Question: i've been created the following diagram for forums system but i'm not sure if the relation between use cases and actors is correct.
so i want to know if my diagram is correct or if i've added too much complexity to my diagram. did i got my use cases relation with the actors correctly? well to better say, is it correct at all?

any help is really appreciated.
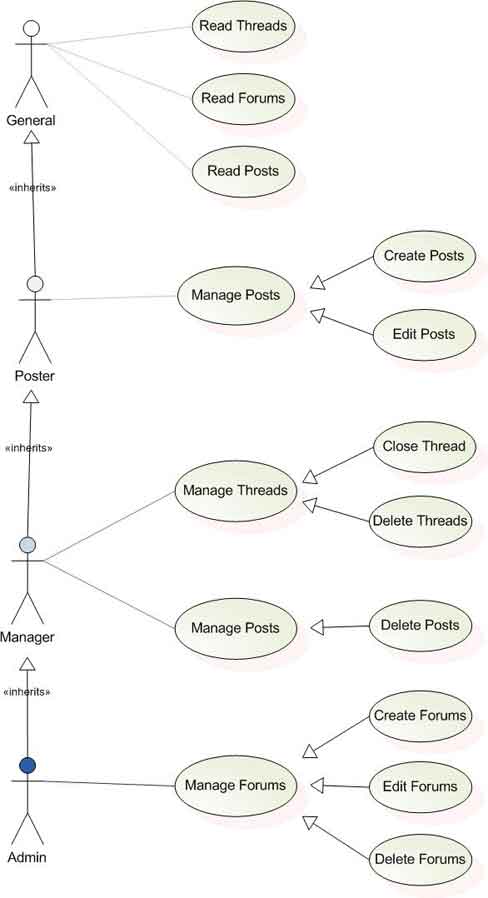
Answer: Not a bad effort for a first attempt, but I'd say it is a bit over complex. When you do analysis, using use cases or some other method, you really do want to keep it simple and avoid going into design mode, which is when you start thinking about relationships between things.
In my opinion, your actors should not be generalizations of one another. A "person who posts" on a forum is not a a more specific type of a "person who reads posts": they are different roles which the same person might take on at different times, not expansions on one another. So I'd advise you to drop those generalizations.
The same goes for the use cases themselves. Normally, use cases relate to one another by way of either the '<<extend>>' or '<<include>>' relationship, but generalizations or not normally used. Use cases aren't like classes and don't really have the option of being abstract, so the "manage" use cases need to make sense on their own, and they don't really do that. Your "concrete" use cases, on the other hand, make perfect sense.
In order to group related use cases together, it's a better idea to use separate diagrams and / or gather the use cases into packages called "post management", "site administration", etc. There is nothing which says you have to put all your use cases into a single diagram.